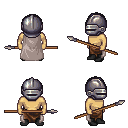
a pixel art fantasy rpg character, male body template, human, tanned skin, gray cape, robe skirt, raven parted hairstyle, metal helm, black shoes, spear, four views (front, back, left, right), 2x2 character sprite sheet, small pixel art, hard edges, no anti-aliasing